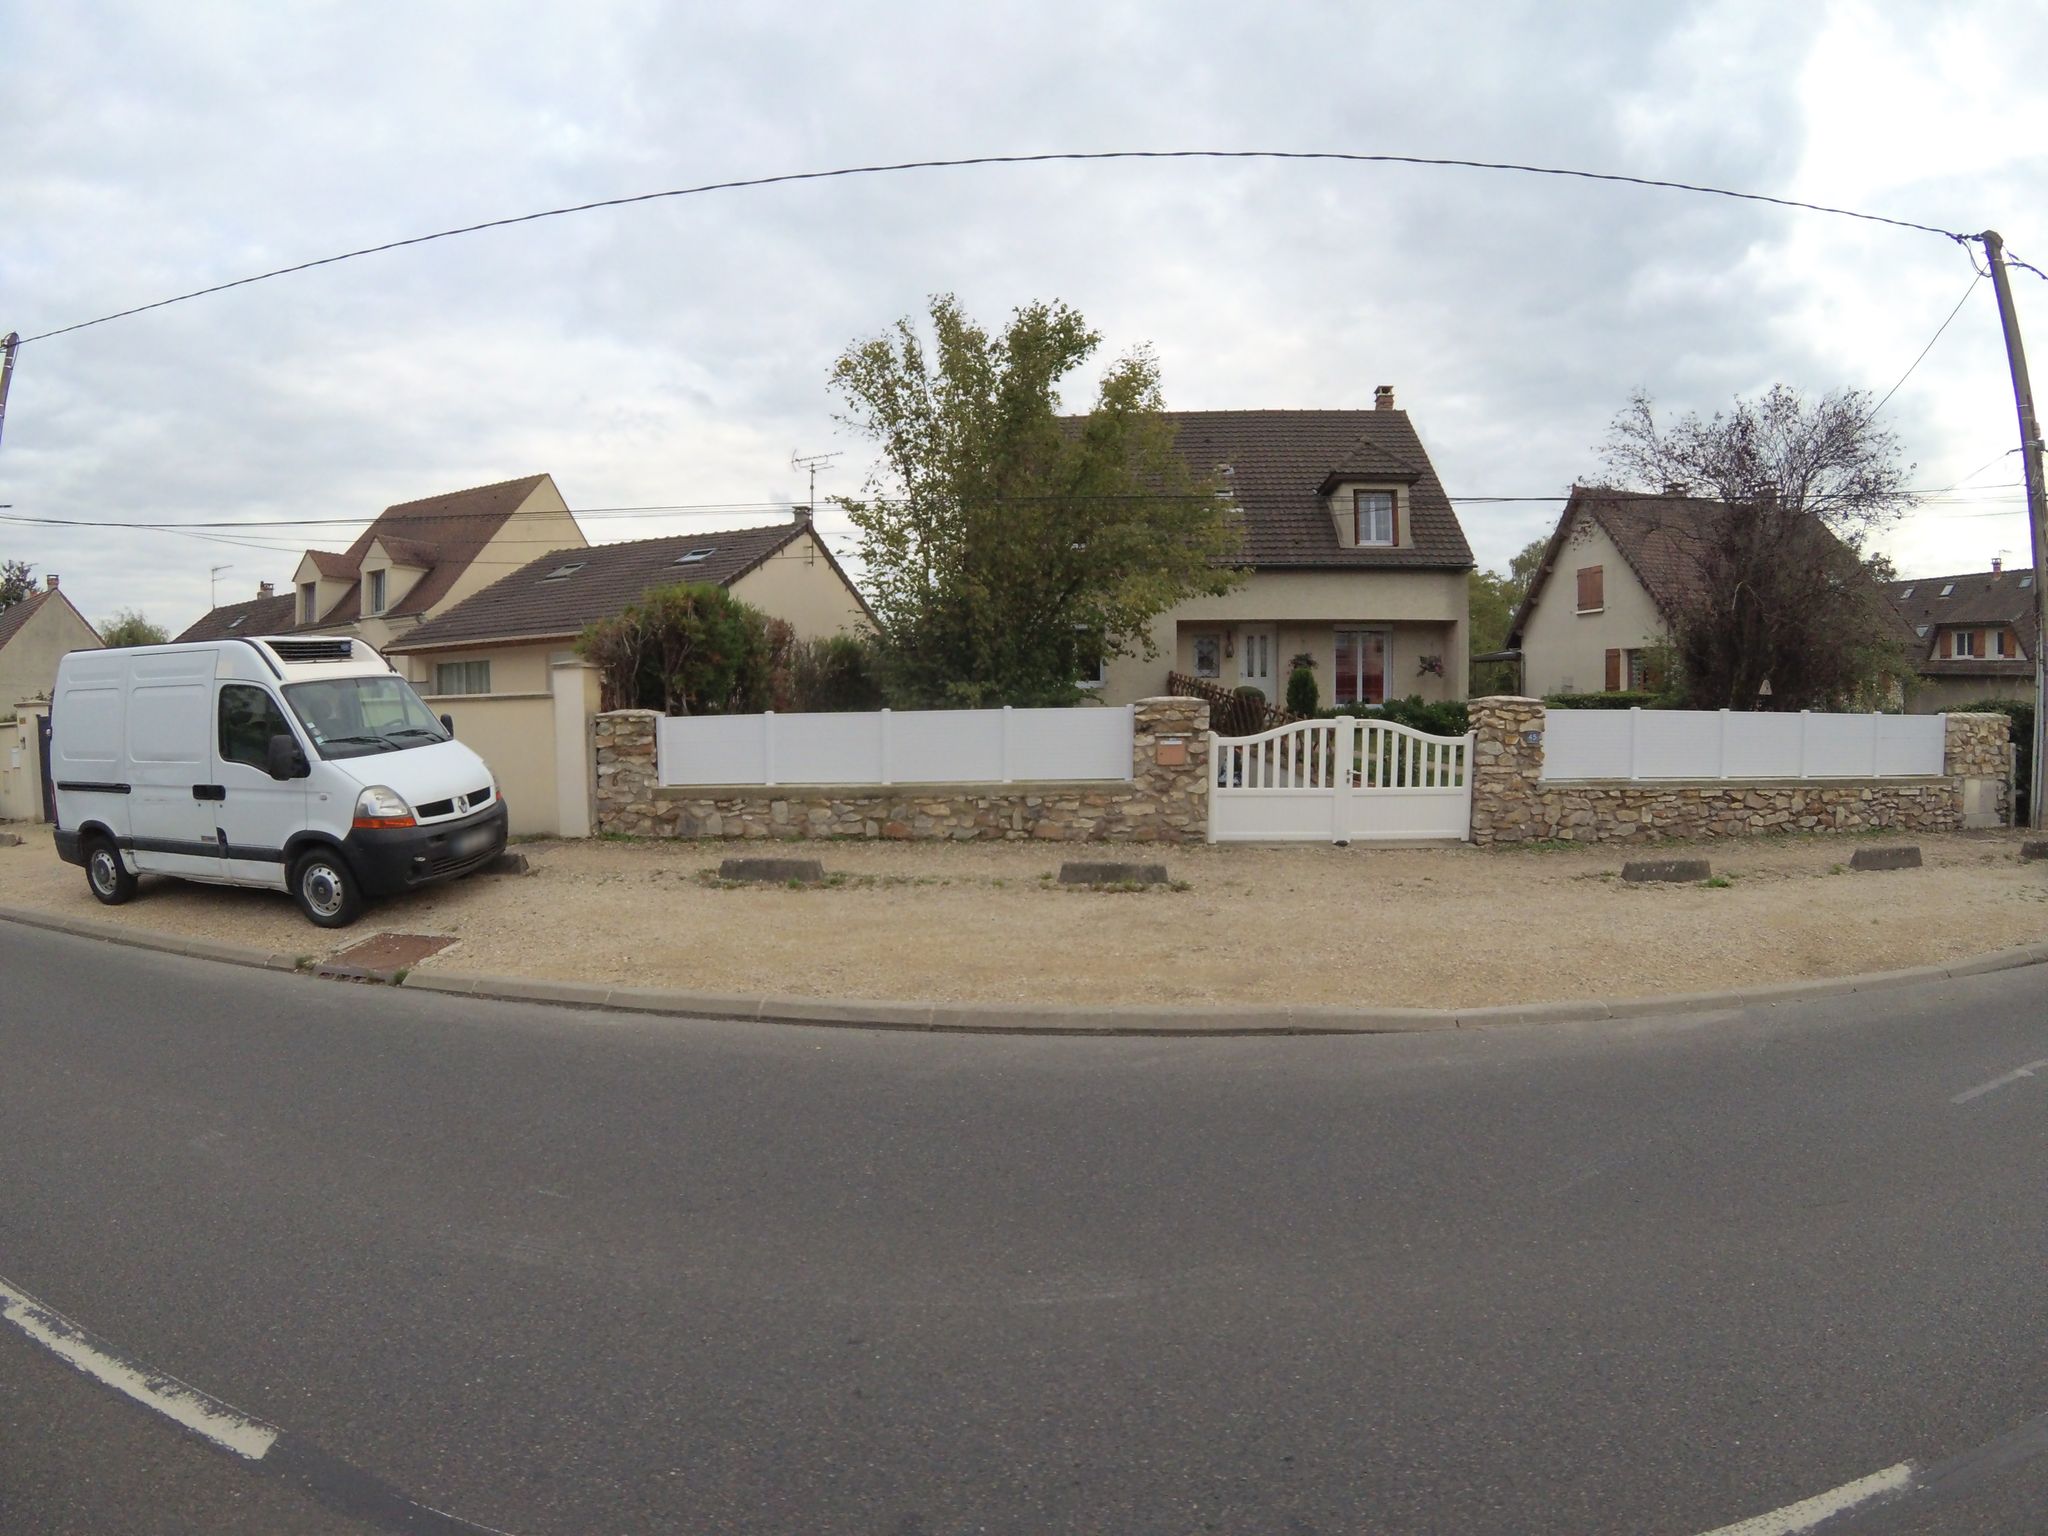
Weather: cloudy
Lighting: day
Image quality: good
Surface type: driving surface
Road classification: secondary
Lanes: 2
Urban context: urban centre
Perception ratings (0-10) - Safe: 4.79, Lively: 3.04, Beautiful: 6.57, Boring: 7.52, Depressing: 8.58, Wealthy: 6.45